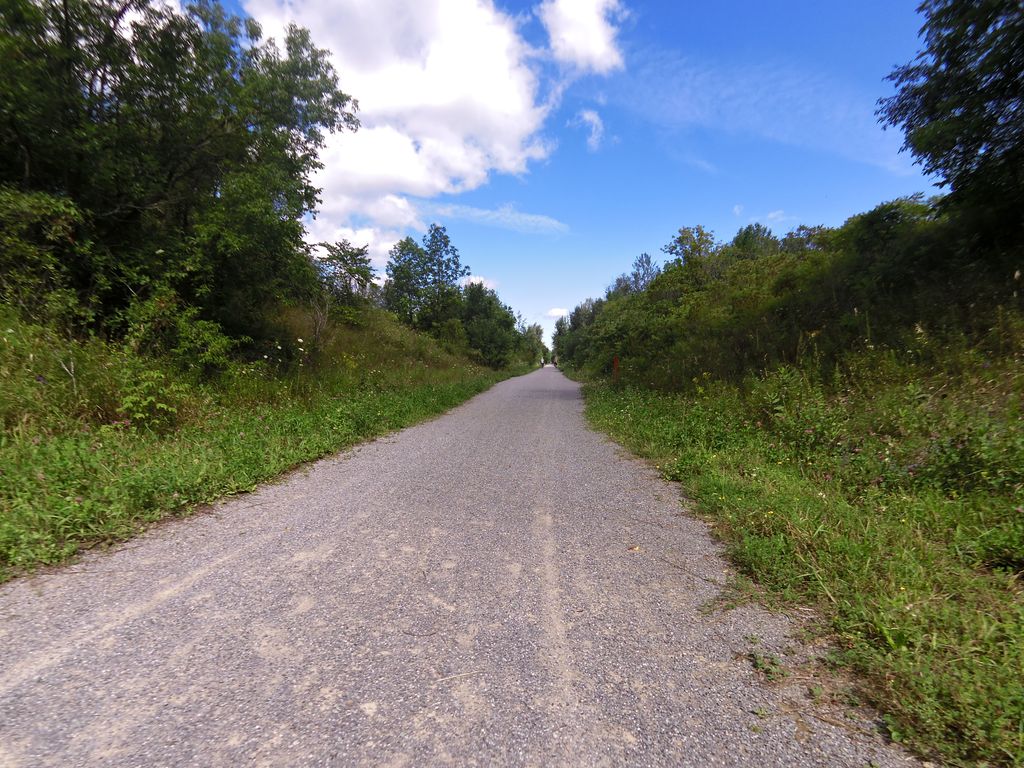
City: ottawa-gatineau